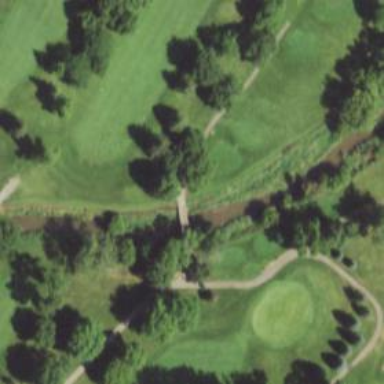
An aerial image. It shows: Footway that resembles golf path.